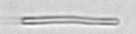
Label: fiber